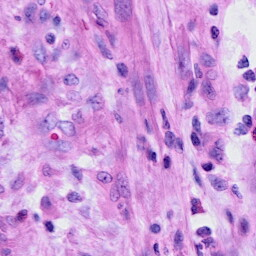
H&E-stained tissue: Cervix